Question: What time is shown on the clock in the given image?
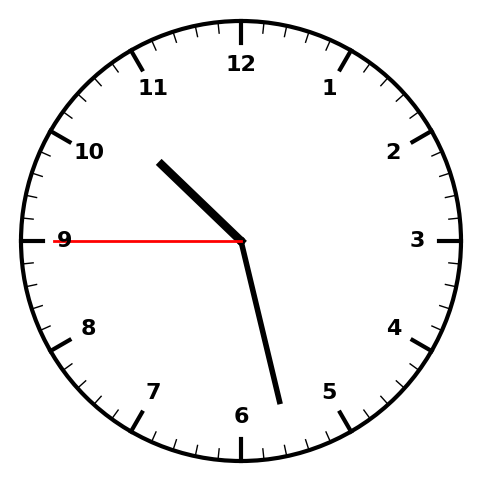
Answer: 10:27:45